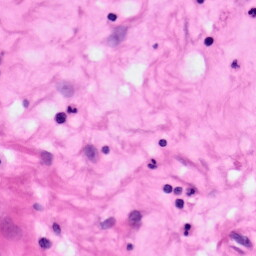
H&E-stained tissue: Pancreatic